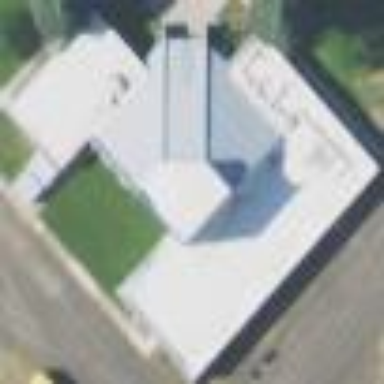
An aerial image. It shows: Church which is place of worship.